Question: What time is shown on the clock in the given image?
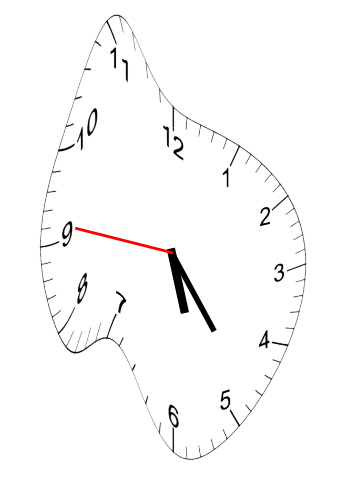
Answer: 05:23:46